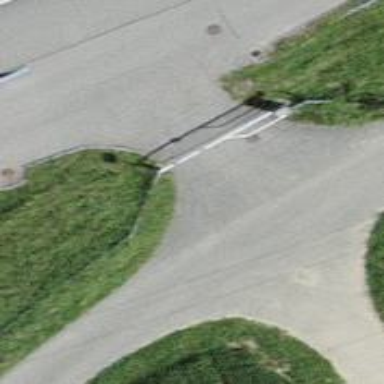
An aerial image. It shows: Lift gate barrier.